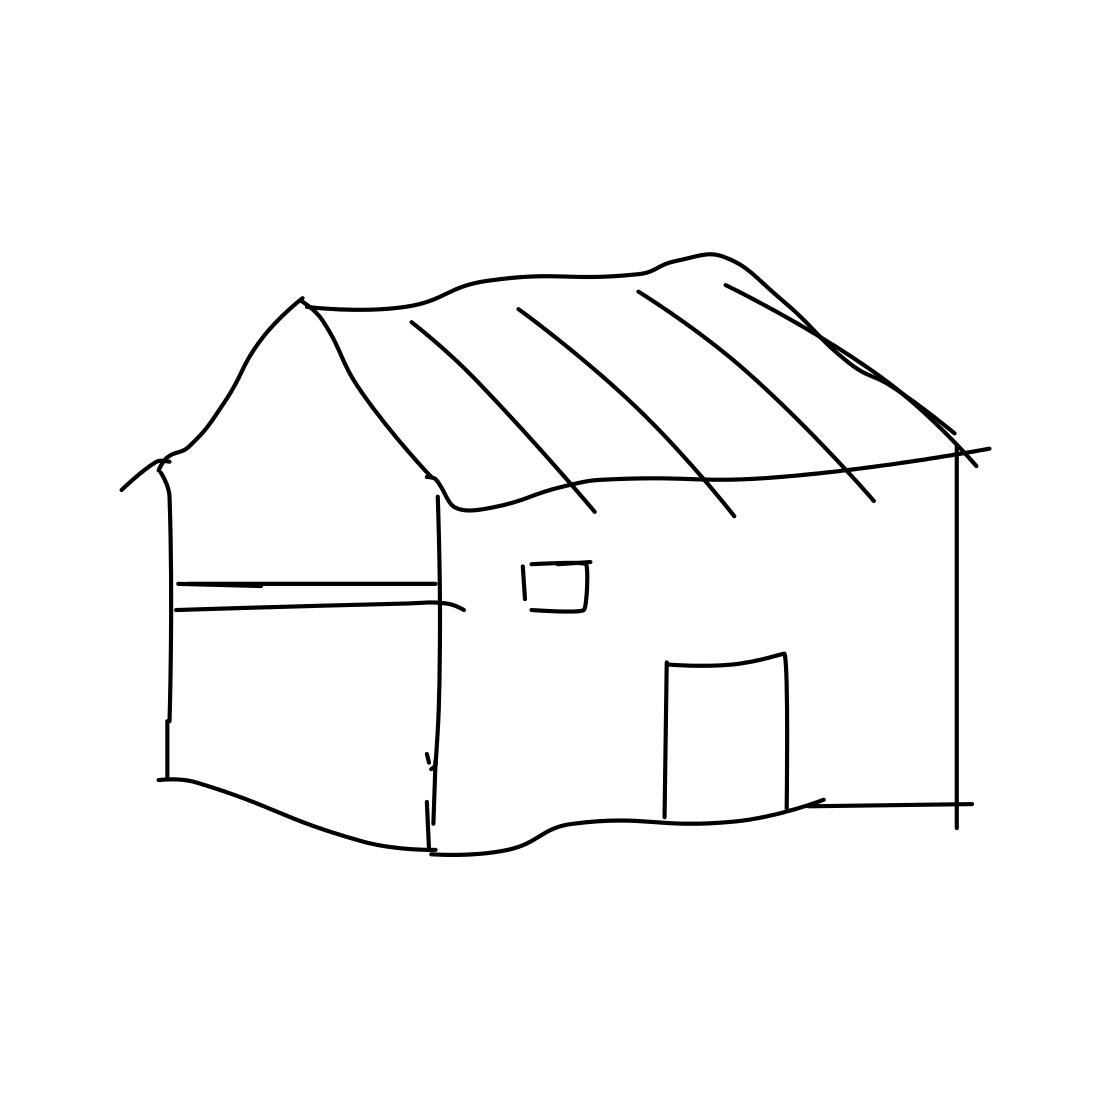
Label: barn